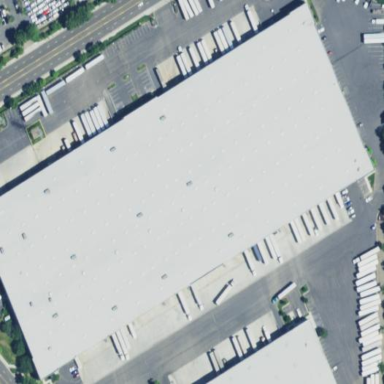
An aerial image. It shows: Warehouse building.